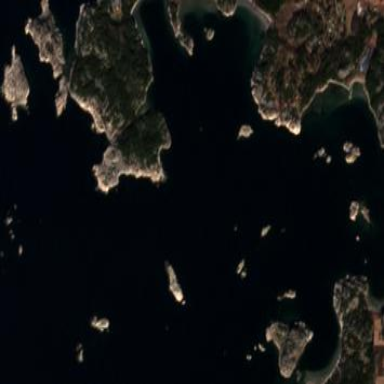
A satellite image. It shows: Beautiful bay with natural surroundings.